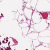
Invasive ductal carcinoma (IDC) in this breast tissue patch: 0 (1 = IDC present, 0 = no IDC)